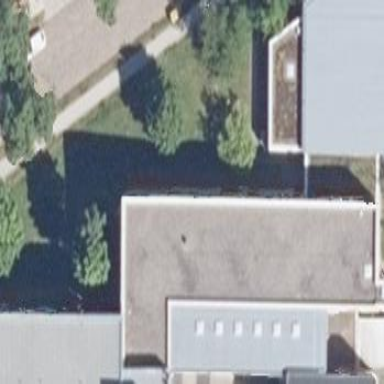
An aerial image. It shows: School building with flat roof.